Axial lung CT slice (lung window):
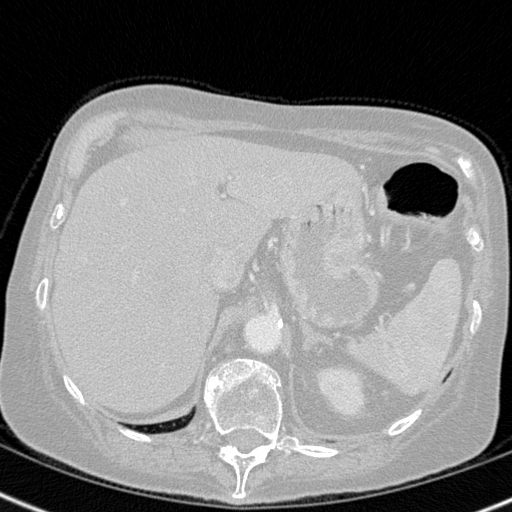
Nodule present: no